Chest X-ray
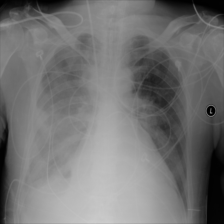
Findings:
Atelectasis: negative
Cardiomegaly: negative
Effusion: positive
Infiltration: negative
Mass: negative
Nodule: negative
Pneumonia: negative
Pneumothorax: negative
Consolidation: negative
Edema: negative
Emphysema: negative
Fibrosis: negative
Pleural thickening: negative
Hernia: negative